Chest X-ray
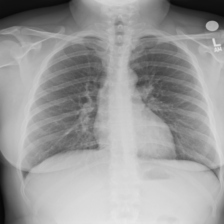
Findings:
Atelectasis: negative
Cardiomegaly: negative
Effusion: negative
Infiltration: negative
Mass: negative
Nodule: negative
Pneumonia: negative
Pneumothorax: negative
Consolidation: negative
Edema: negative
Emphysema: negative
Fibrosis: negative
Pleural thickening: negative
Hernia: negative